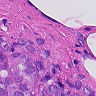
Metastatic tissue present: yes